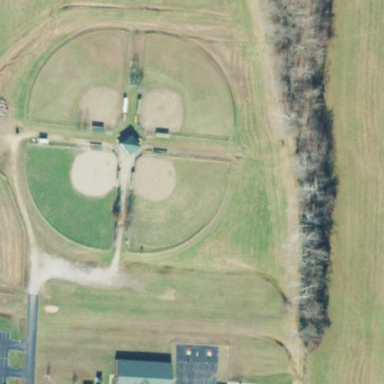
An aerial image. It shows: Baseball pitch for leisure land.